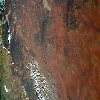
Label: land